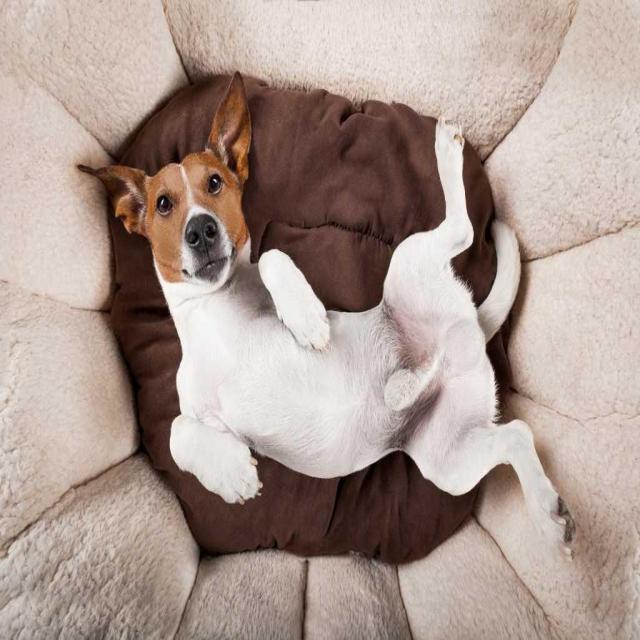
Healthy canine skin — no visible lesions, inflammation, or abnormalities. The skin and coat appear normal.